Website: slack
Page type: stored-credit-cards
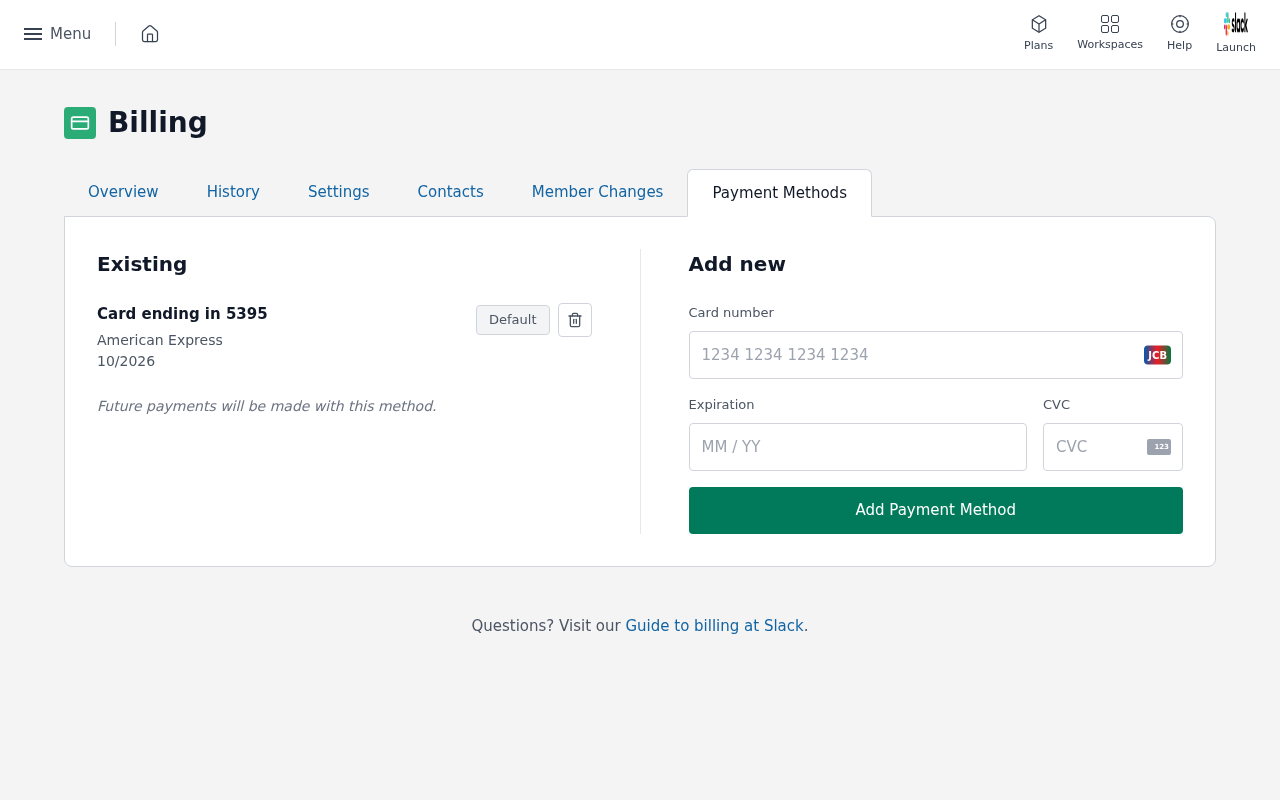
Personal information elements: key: PII_CARD_CVV
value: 8362
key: PII_CARD_EXPIRY
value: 10/2026
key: PII_CARD_EXPIRY
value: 10/26
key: PII_CARD_LAST4
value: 5395
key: PII_CARD_NUMBER
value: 3704 8441 4425 395
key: PII_CARD_TYPE
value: American Express